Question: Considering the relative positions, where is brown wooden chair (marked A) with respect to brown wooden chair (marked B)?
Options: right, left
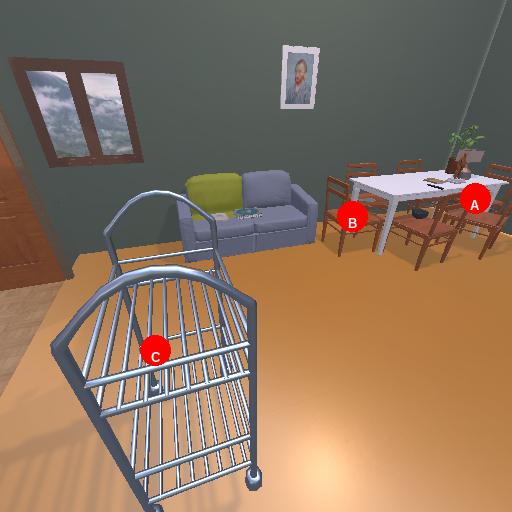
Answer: right